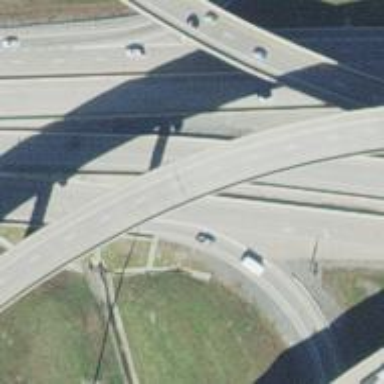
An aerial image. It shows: Beam structure bridge on motorway link.